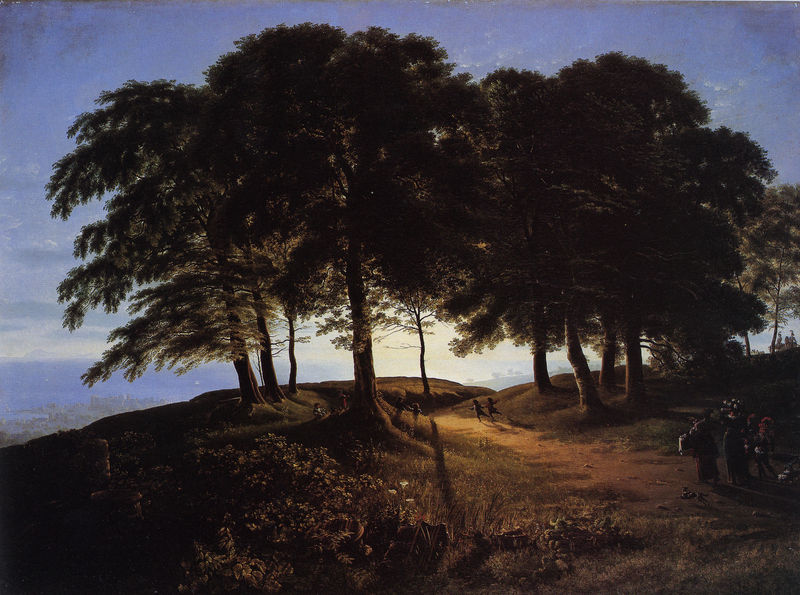
Titel: Morgen
Künstler: Karl Friedrich Schinkel
Standort: Berlin
Institution: Alte Nationalgalerie
Schlagwörter: baum, berg, blau, blätter, dunkel, gemälde, himmel, mann, meer, schatten, wasser, weiß, wolken, baumstämme, bäume, frauen, gelb, grün, landschaft, menschen, ocker, sand, stadt, abend, blume, blumen, braun, damen, frau, hell, hintergrund, licht, schwarz, strasse, ausblick, gras, rot, tiere, weg, wiese, wolke, beige, malerei, tanz, mensch, steine, öl, baumstamm, dämmerung, erde, ferne, gräser, horizont, hügel, morgen, natur, sonnenaufgang, strauch, weide, busch, büsche, gebüsch, gehen, pfad, sonne, sträucher, boden, wole, gold, realismus, familie, kind, pflanzen, kontrast, tal, wald, anhöhe, kinder, aussicht, küste, sommer, liebe, laufen, warm, farben, hang, modern, sonnenuntergang, ausflug, picknick, silhouette, moment, figuren, romantik, ölgemälde, stämme, farn, stimmung, baumkrone, frühling, abendstimmung, umriss, leuchten, geschwister, spiel, hell dunkel, spaziergang, geld, bergspitze, lichtung, rennen, spielend, baumgruppe, reise, wanderer, fangen, sonnenstrahlen, laubbäume, wäldchen, pinien, caspar david friedrich, gegenlicht, kräftig, weise, wanderung, abendlicht, gel, menschne, bergkuppe, lagerfeuer, horozont, leuchtet, andlichbe, aussblick, nadekbäume, renned, wieses, abned, abend+#, abend+, fanukua